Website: lowes
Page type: billing-address
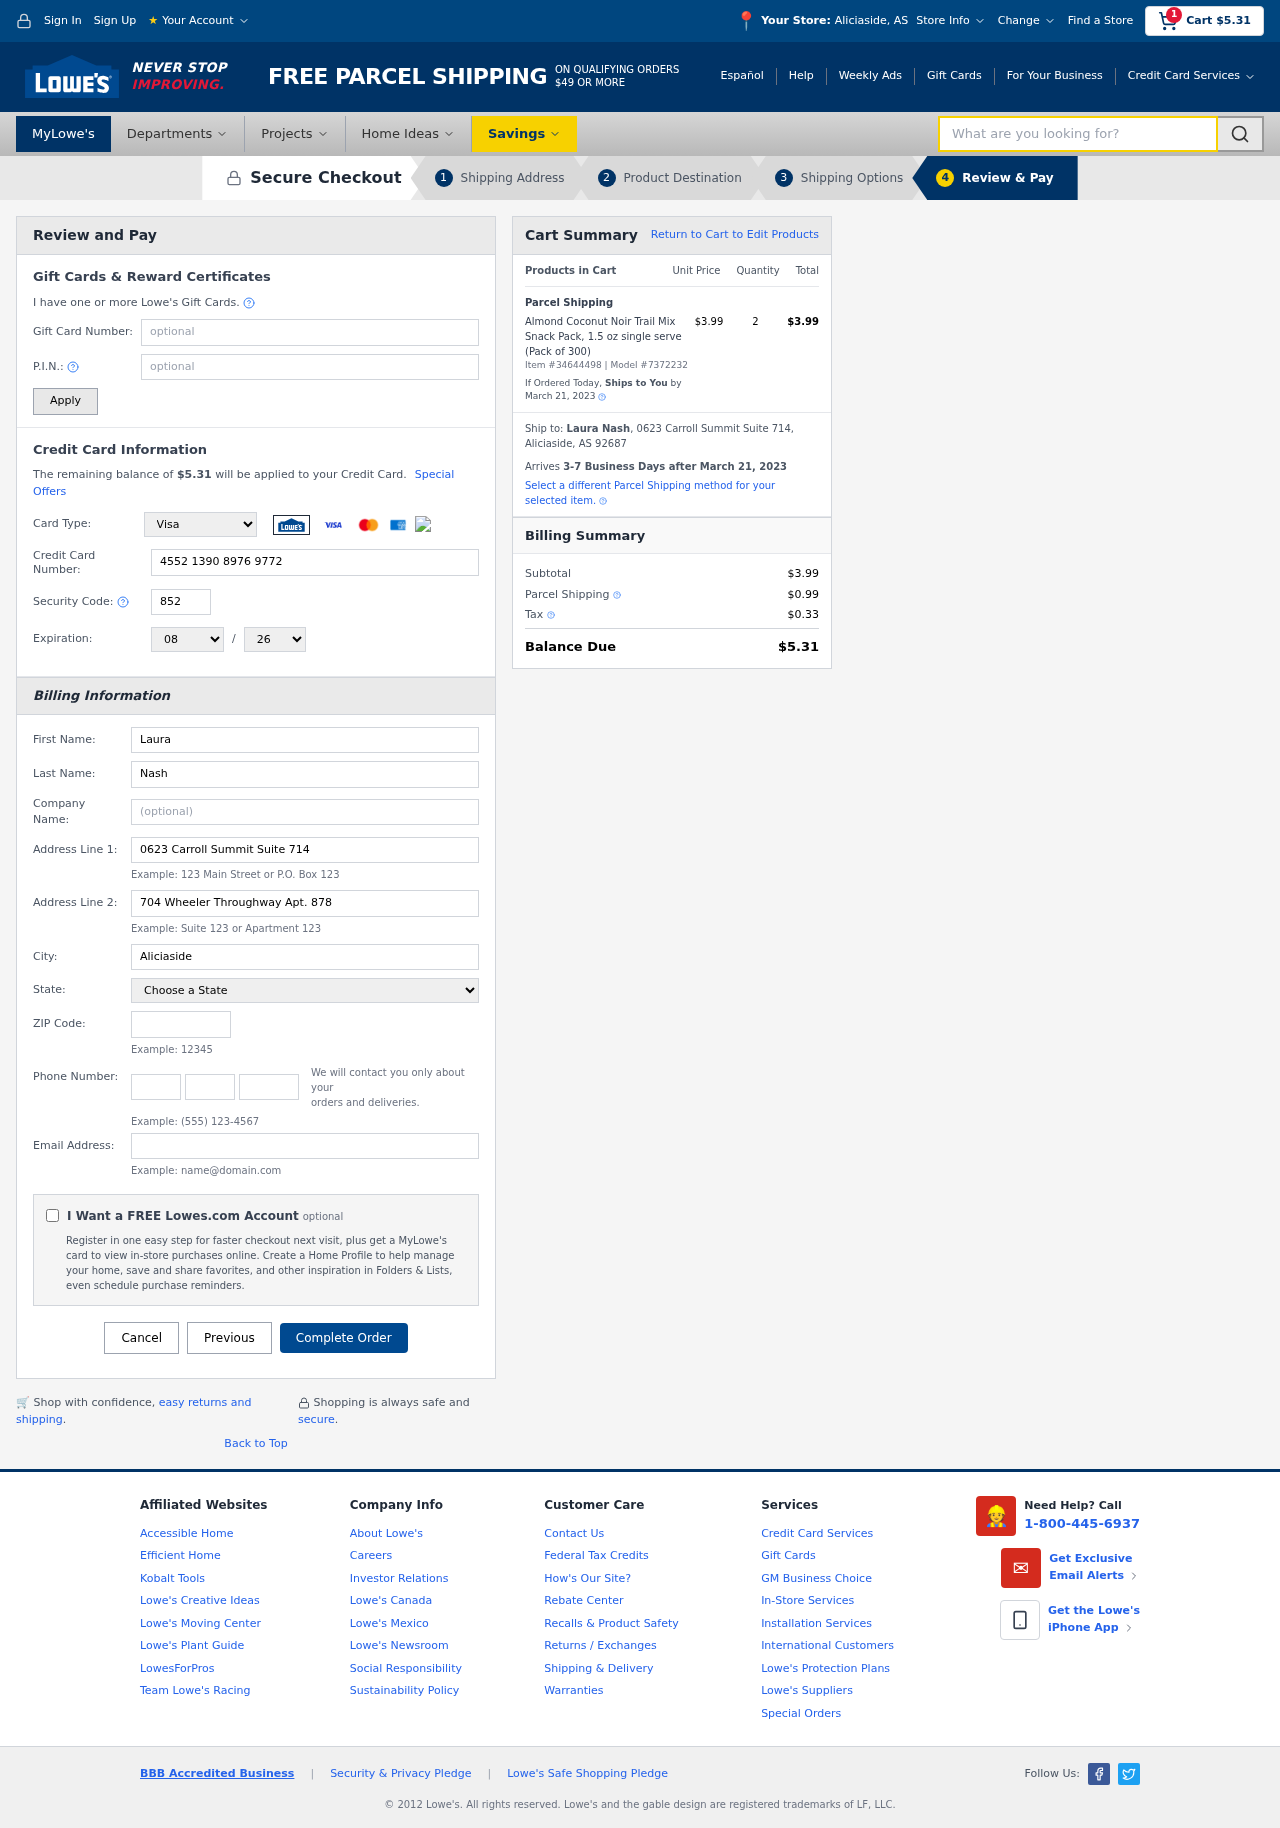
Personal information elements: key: PII_CARD_CVV
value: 852
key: PII_CARD_EXPIRY_MONTH
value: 08
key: PII_CARD_EXPIRY_YEAR
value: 26
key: PII_CARD_NUMBER
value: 4552 1390 8976 9772
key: PII_CARD_TYPE
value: Visa
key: PII_CITY
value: Aliciaside
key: PII_CITY_STATE
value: Aliciaside, AS
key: PII_EMAIL
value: lauranash@gmail.com
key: PII_FIRSTNAME
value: Laura
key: PII_FULLNAME
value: Laura Nash
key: PII_LASTNAME
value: Nash
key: PII_PHONE_AREA
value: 310
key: PII_PHONE_PREFIX
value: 558
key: PII_PHONE_SUFFIX
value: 6277
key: PII_POSTCODE
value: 92687
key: PII_STATE
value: AS
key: PII_STREET
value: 0623 Carroll Summit Suite 714
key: PII_STREET2
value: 704 Wheeler Throughway Apt. 878
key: PII_CITY_STATE_ZIP
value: Aliciaside, AS 92687
Product elements: key: PRODUCT1_NAME
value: Almond Coconut Noir Trail Mix Snack Pack, 1.5 oz single serve (Pack of 300)
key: PRODUCT1_PRICE
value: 3.99
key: PRODUCT1_QUANTITY
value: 2
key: PRODUCT_ITEM_NUMBER
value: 34644498
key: PRODUCT_MODEL_NUMBER
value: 7372232
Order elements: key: ORDER_SUBTOTAL
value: $5.31
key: ORDER_TOTAL
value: $5.31
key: ORDER_SHIPPING_DATE
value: March 21, 2023
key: ORDER_SUBTOTAL
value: $3.99
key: ORDER_DELIVERY_DATE
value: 3-7 Business Days after March 21, 2023
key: ORDER_SHIPPING_DATE2
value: March 21, 2023
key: ORDER_SUBTOTAL2
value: $3.99
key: ORDER_SHIPPING_COST
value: $0.99
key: ORDER_TAX
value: $0.33
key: ORDER_TOTAL2
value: $5.31
Search elements: key: HEADER_SEARCH
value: What are you looking for?